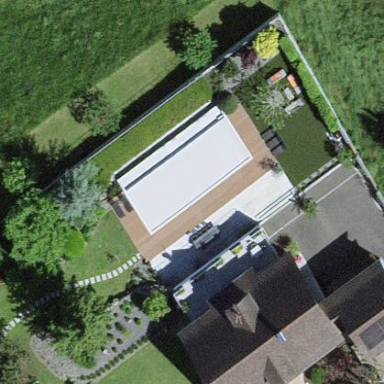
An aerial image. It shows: Swimming pool located in leisure land.